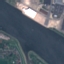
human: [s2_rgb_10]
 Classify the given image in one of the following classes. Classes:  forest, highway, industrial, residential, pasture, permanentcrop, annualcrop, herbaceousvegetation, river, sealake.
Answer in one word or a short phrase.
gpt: River